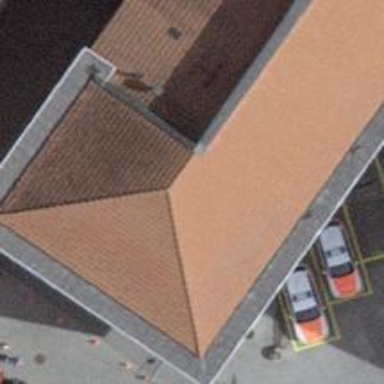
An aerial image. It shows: Police building.